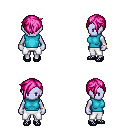
a pixel art fantasy rpg character, female body template, dark elf, purple skin, teal sleeveless shirt, white pants, pink pixie cut hairstyle, bracelets, ghillies, four views (front, back, left, right), 2x2 character sprite sheet, small pixel art, hard edges, no anti-aliasing